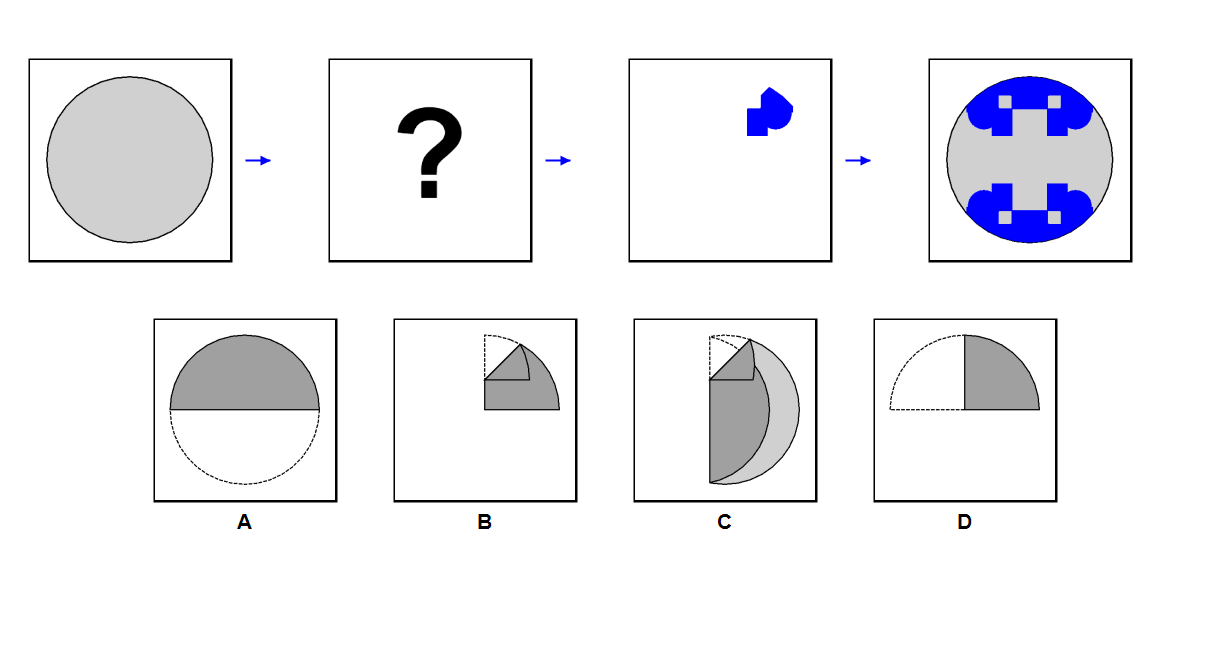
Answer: C